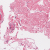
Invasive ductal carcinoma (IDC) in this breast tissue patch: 0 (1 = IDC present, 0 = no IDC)